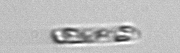
Label: Dactyliosolen_fragilissimus